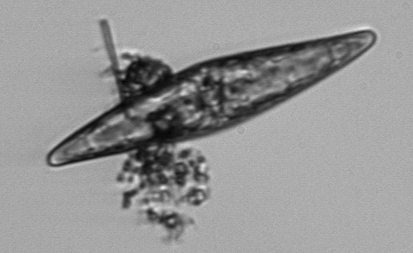
Label: Pleurosigma